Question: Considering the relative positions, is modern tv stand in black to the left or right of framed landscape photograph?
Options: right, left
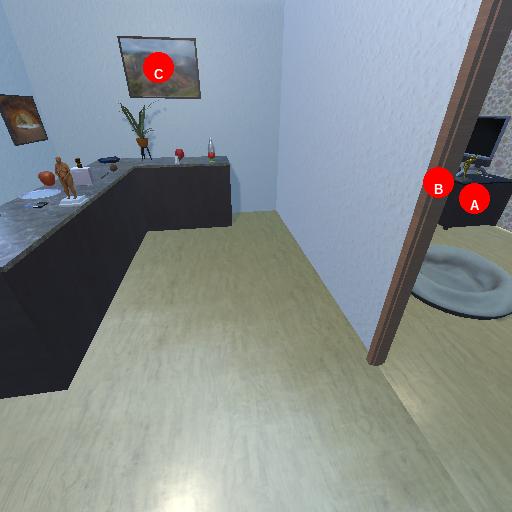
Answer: right